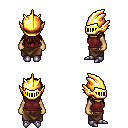
a pixel art fantasy rpg character, female body template, human, tanned skin, maroon sleeveless shirt, robe skirt, brown unkempt hairstyle, gold helm, metal boots, four views (front, back, left, right), 2x2 character sprite sheet, small pixel art, hard edges, no anti-aliasing